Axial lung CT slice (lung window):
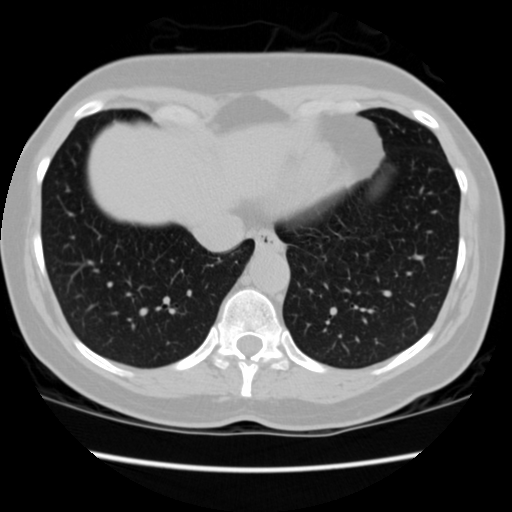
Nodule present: no